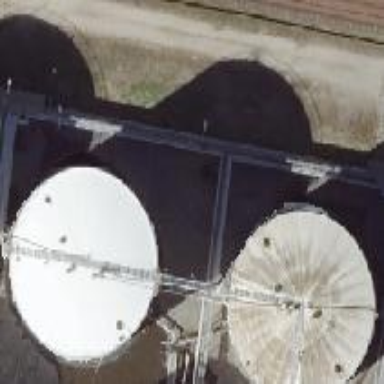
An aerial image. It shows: Storage tank created as man-made structure.